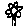
Label: flower